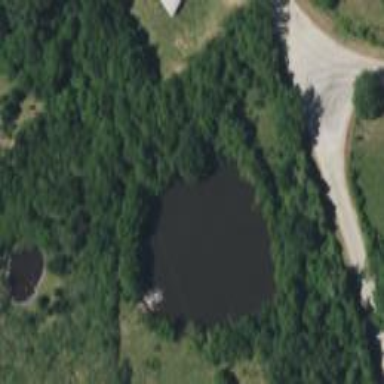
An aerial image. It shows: Pond surrounded by natural water.